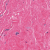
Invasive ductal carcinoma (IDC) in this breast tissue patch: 0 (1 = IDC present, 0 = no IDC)